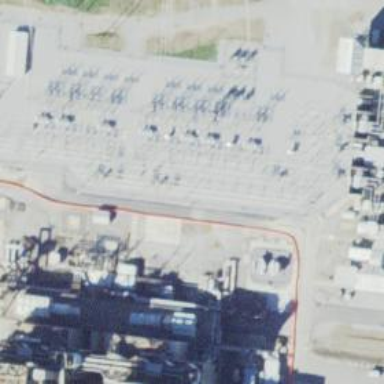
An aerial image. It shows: Switch for power supply.